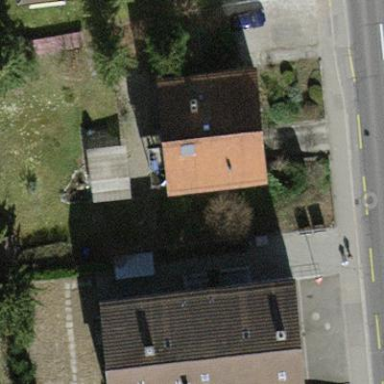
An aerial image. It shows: Building with tile roof.